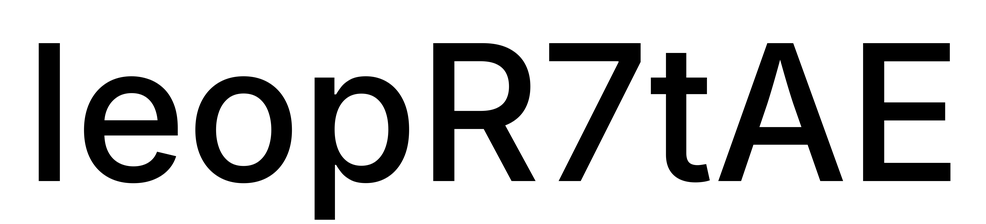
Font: Inter_Medium